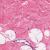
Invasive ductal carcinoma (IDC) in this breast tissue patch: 0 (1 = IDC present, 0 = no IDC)